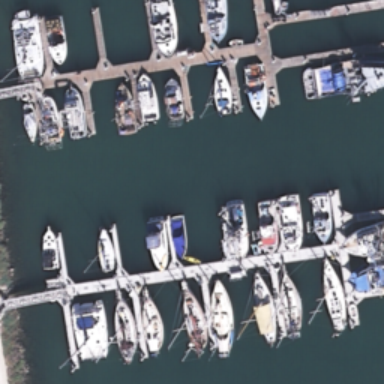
Lots of boats docked at the harbor the water is deep blue .